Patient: sex M, age 46
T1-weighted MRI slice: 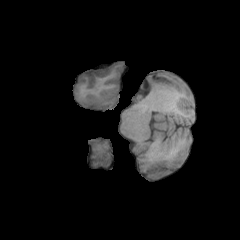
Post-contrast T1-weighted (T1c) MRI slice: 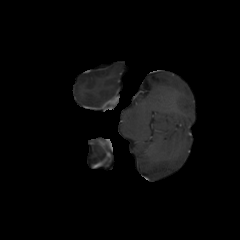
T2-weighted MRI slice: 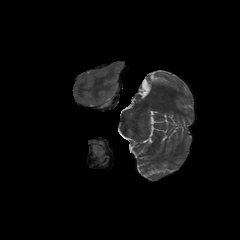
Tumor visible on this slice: no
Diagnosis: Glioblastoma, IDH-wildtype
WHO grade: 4